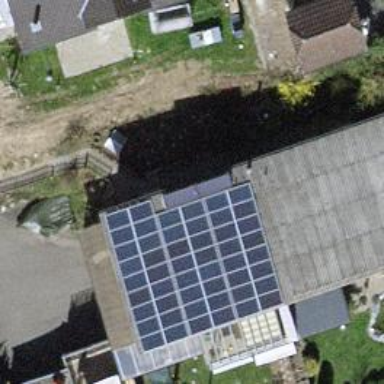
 consisting of solar photovoltaic panels."